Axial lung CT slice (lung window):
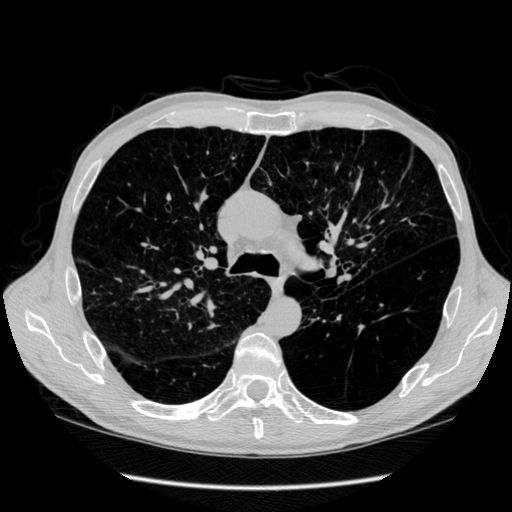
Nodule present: no